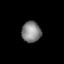
Tissue: lung
Cell type: Endothelial cells
Senescence score: 0.5574
Nuclear area (px): 400
Mean DAPI intensity: 131.155